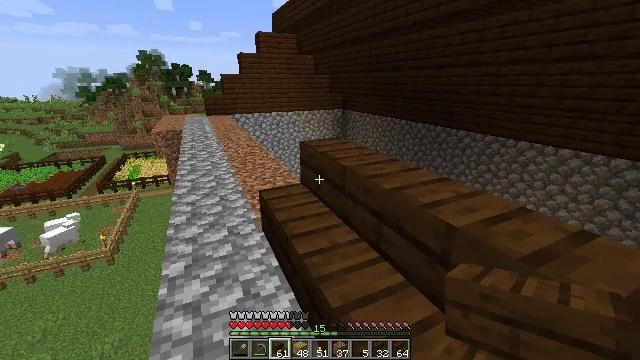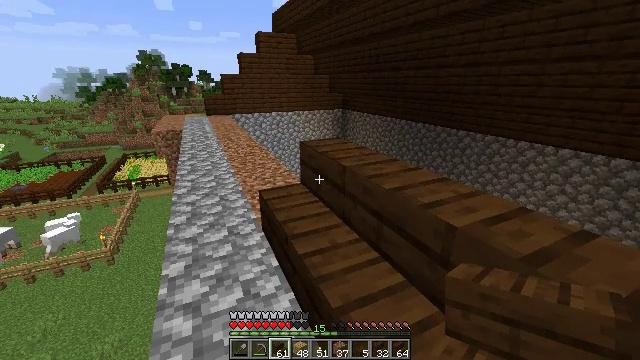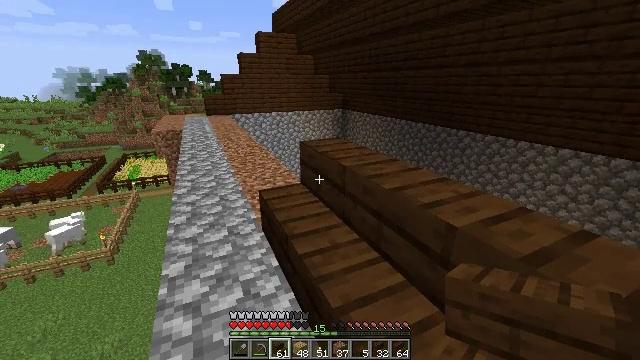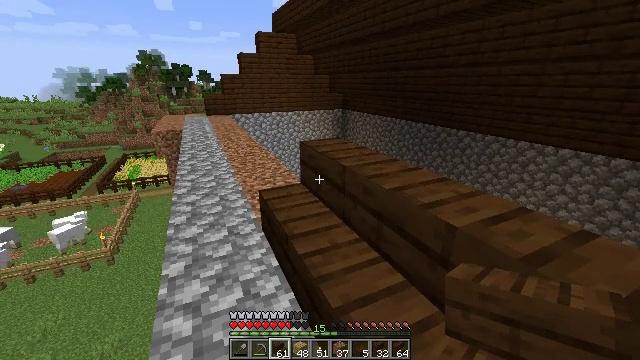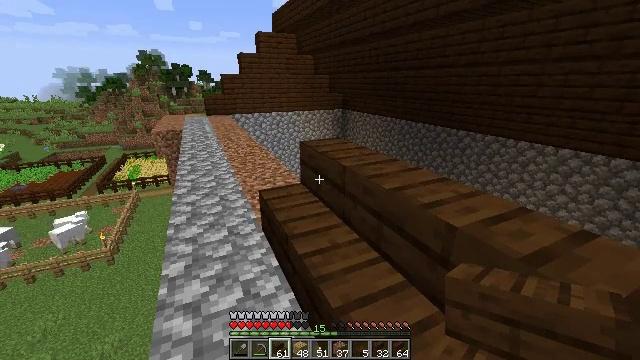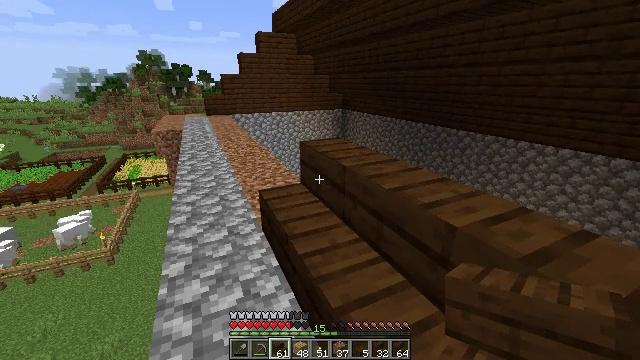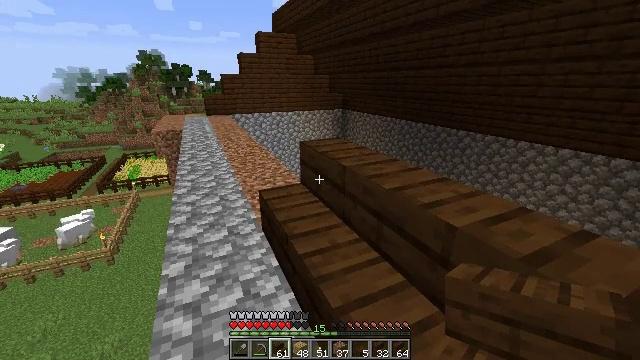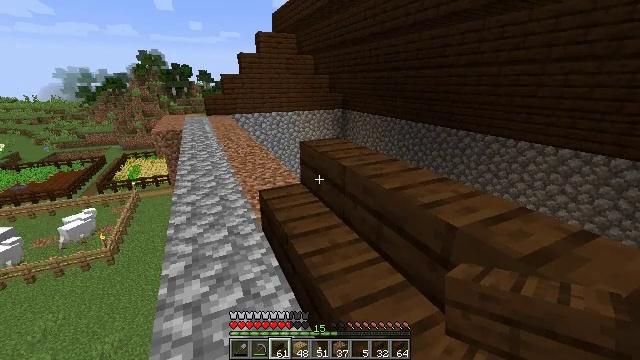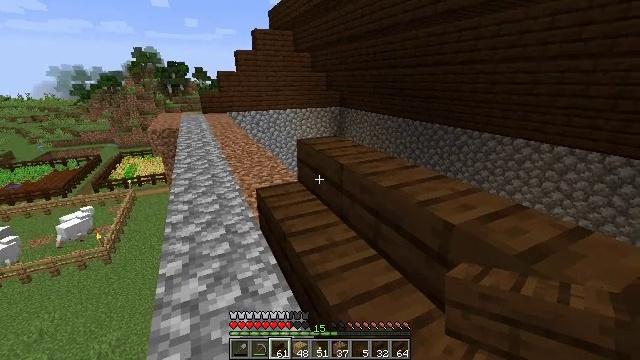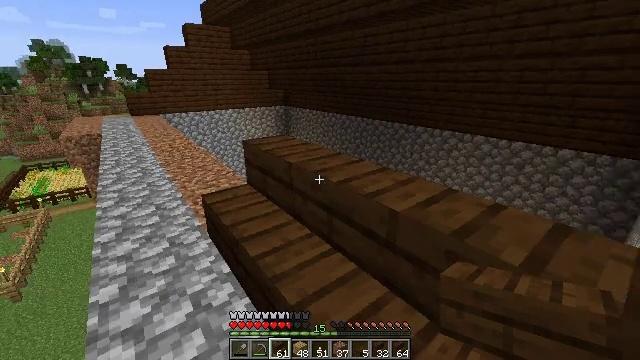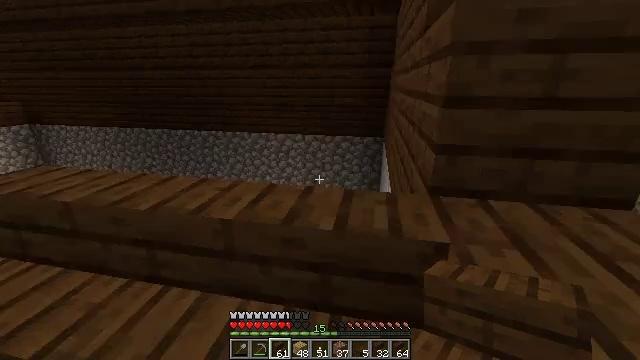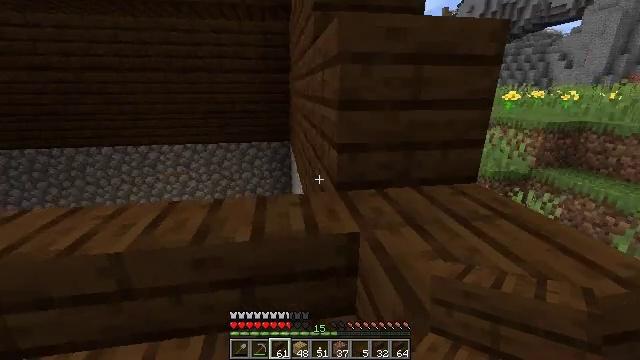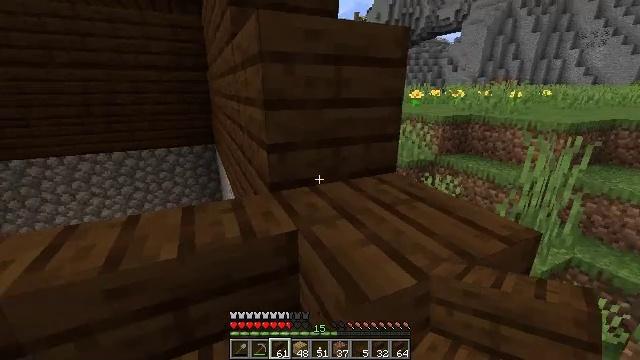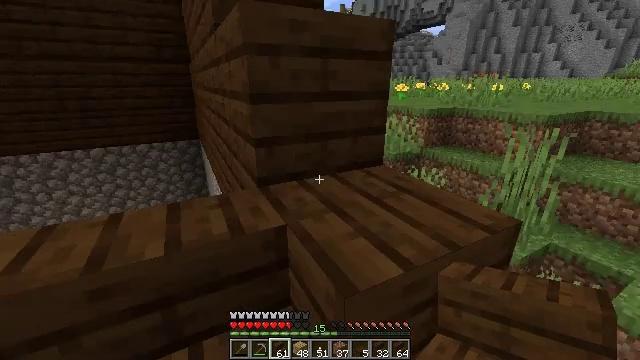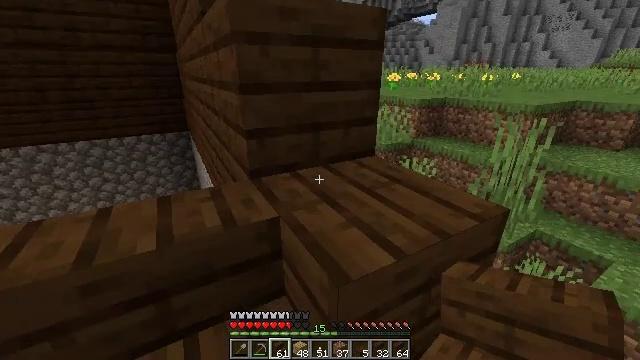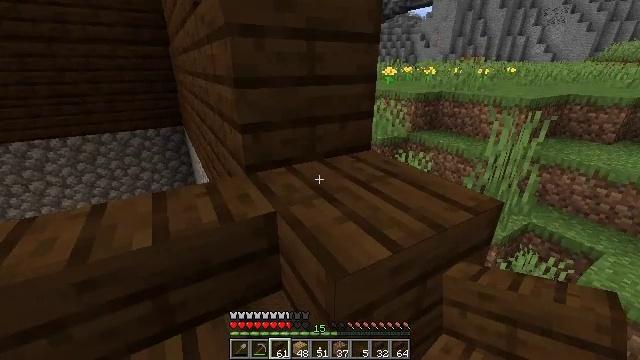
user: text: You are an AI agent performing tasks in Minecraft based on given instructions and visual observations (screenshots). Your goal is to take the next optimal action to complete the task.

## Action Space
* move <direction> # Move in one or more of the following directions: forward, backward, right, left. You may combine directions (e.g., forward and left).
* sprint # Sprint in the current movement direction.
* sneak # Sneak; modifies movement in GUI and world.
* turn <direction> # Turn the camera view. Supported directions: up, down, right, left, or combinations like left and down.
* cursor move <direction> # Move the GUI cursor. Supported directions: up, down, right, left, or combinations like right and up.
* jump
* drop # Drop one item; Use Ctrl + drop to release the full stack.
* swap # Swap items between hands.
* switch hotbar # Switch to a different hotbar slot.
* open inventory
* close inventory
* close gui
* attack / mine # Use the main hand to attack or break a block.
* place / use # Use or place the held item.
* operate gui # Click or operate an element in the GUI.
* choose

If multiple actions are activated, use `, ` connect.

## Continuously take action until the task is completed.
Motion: motion action
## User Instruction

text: Attack the dark oak stairs to gather the materials.
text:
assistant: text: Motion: no_op
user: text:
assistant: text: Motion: no_op
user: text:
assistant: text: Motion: no_op
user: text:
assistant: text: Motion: no_op
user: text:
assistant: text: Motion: no_op
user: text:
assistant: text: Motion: no_op
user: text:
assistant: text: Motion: no_op
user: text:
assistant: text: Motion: no_op
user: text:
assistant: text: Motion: turn right
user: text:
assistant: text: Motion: turn right and up
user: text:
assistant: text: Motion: turn right and up
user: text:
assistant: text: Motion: turn right
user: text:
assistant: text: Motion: turn right and down
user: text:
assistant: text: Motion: turn right and down
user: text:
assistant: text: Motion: turn down
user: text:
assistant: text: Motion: no_op
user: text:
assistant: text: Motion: no_op
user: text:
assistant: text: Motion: no_op
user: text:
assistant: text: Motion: no_op
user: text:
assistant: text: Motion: no_op
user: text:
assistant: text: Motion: turn left
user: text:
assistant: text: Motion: turn left
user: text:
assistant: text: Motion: turn left
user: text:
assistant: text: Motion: turn left
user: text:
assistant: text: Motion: turn left
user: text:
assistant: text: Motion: turn left
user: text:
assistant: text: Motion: turn left
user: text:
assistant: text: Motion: turn left
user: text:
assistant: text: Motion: turn left
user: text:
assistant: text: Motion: turn left